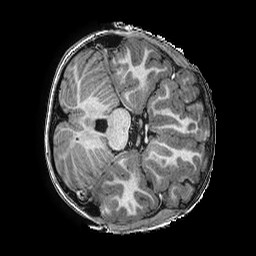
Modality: T1w
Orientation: axial
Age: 11
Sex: male
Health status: ill
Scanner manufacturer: ge
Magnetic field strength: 3 T
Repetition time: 0.0077 s
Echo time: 0.003436 s